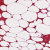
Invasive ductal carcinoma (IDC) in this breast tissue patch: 0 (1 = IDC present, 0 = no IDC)